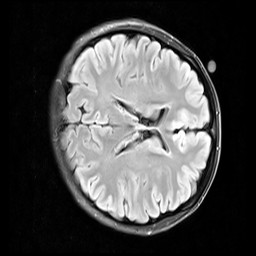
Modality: FLAIR
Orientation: axial
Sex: female
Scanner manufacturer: siemens
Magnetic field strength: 3 T
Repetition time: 10 s
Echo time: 0.09 s